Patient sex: M
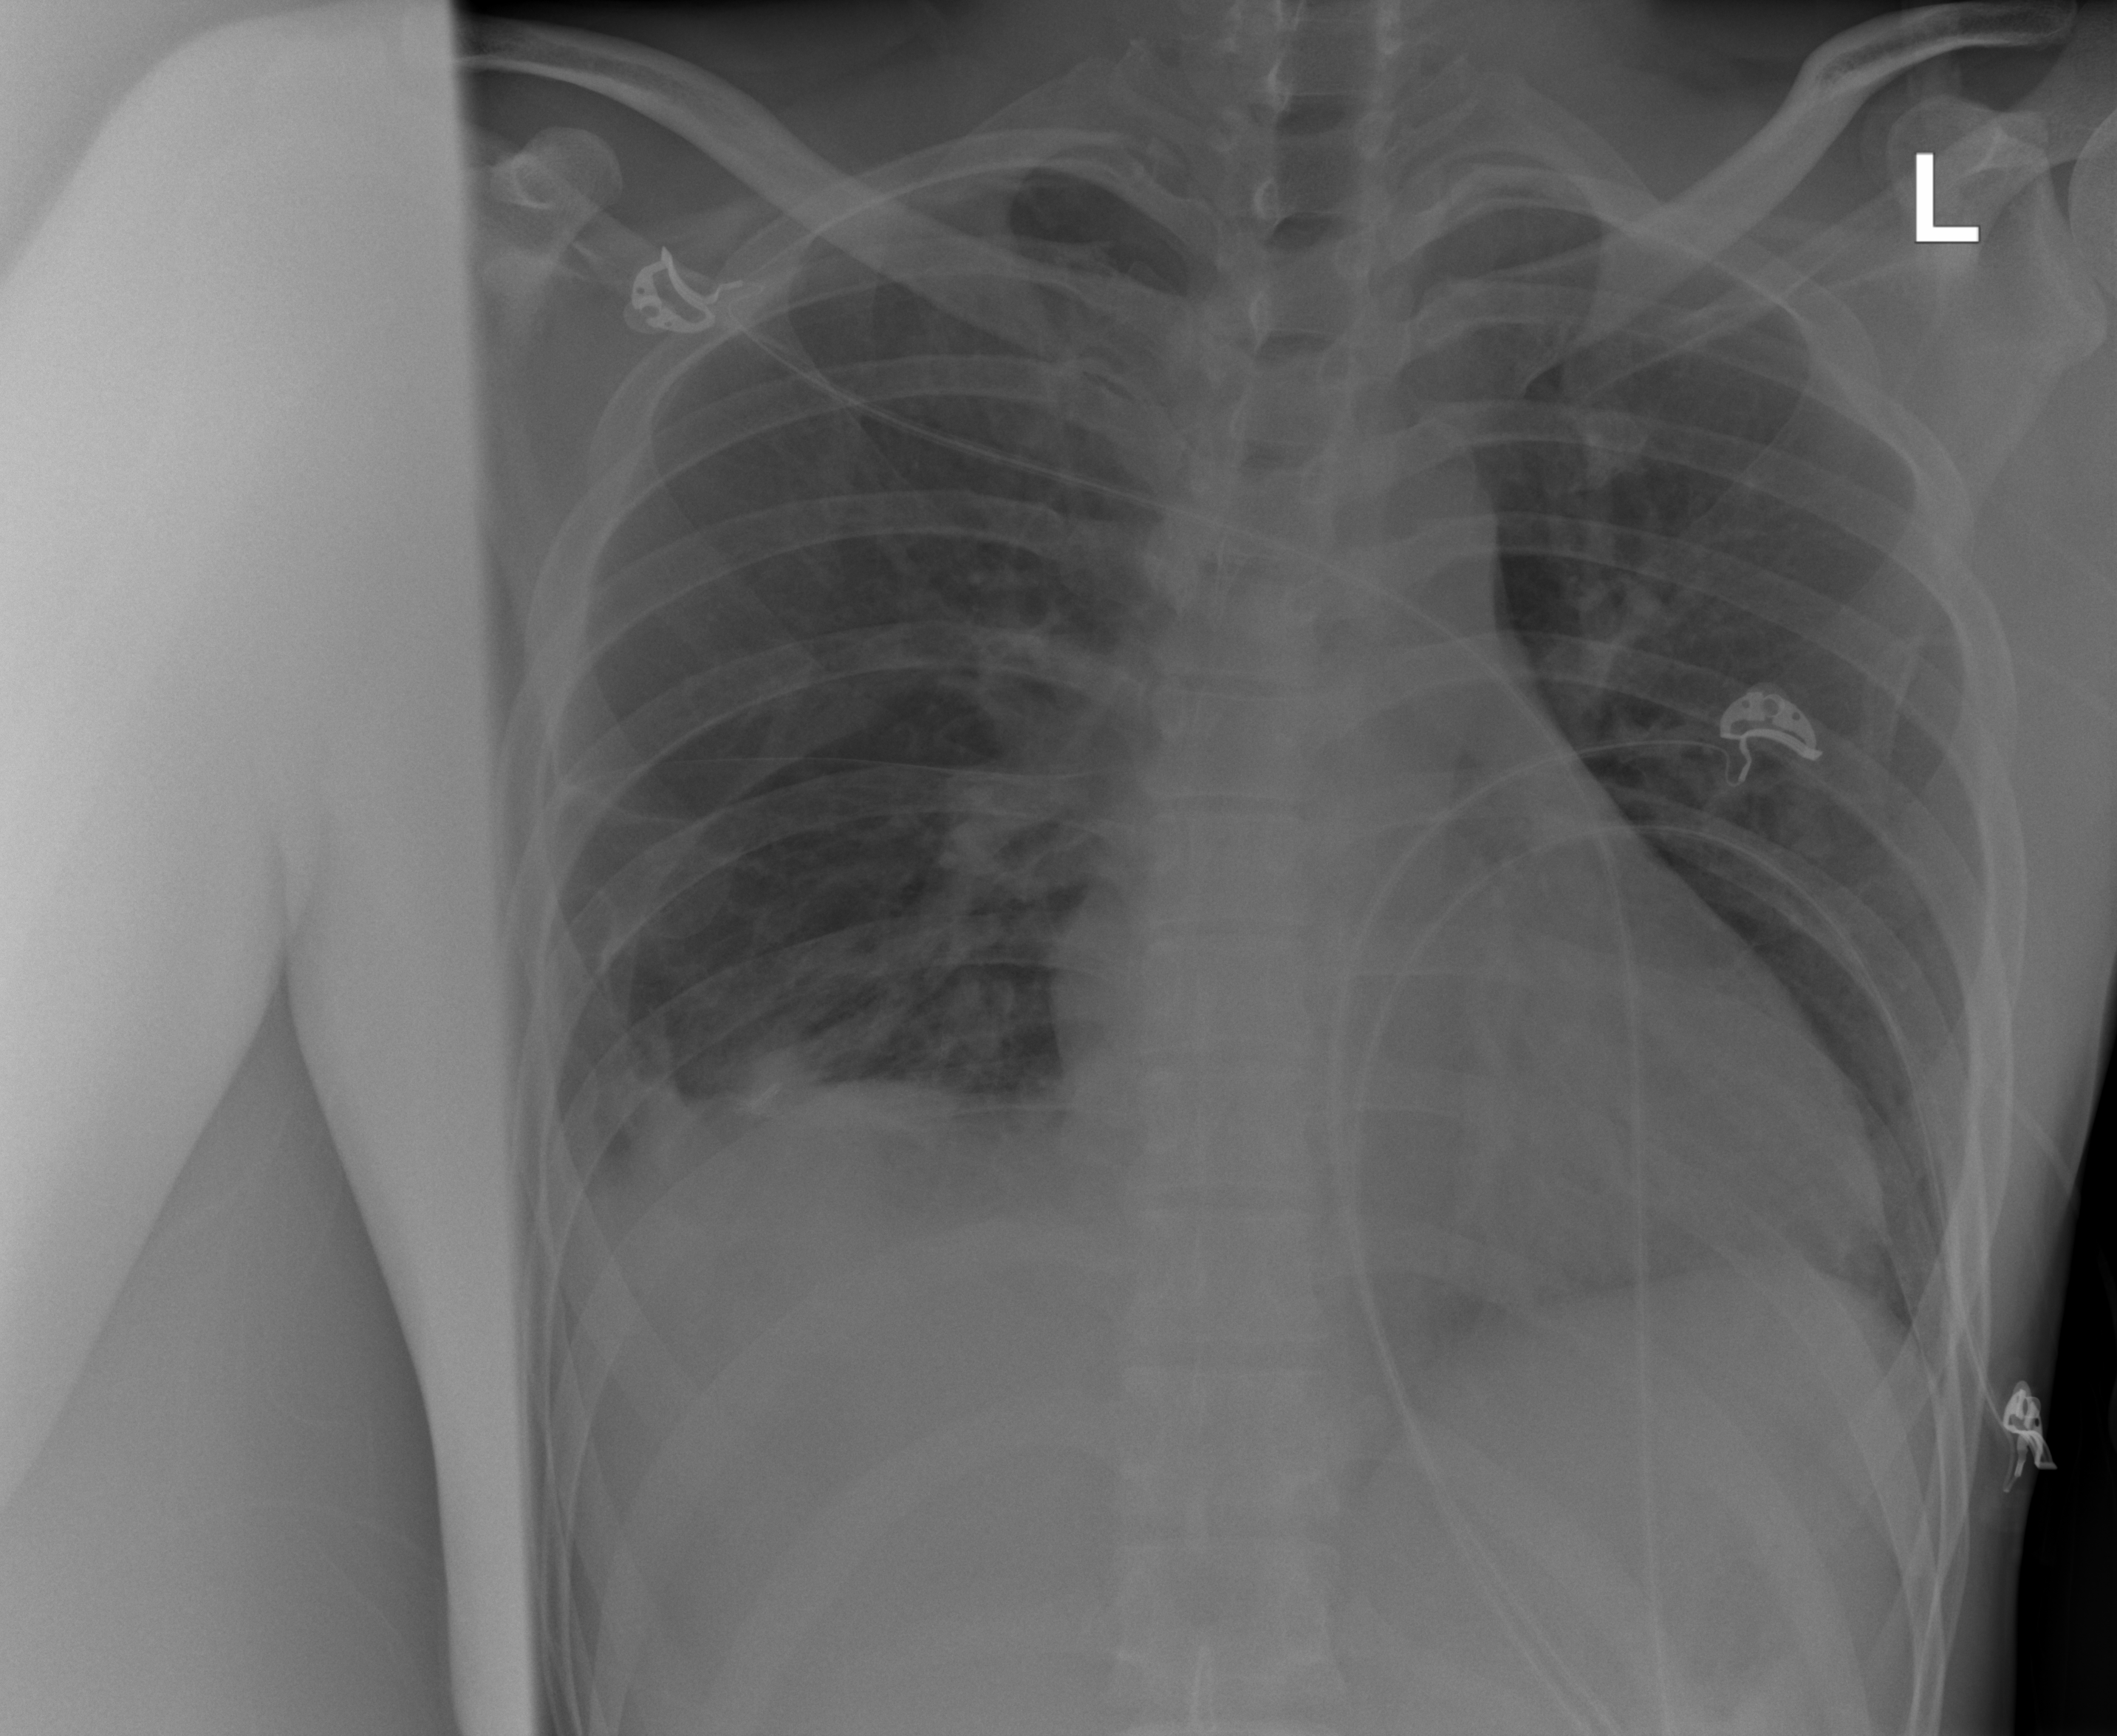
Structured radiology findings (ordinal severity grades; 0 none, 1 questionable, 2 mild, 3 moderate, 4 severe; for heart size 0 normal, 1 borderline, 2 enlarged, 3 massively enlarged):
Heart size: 0
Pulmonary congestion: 0
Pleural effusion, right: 1
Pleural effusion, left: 0
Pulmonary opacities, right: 1
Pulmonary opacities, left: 0
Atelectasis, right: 2
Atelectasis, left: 0